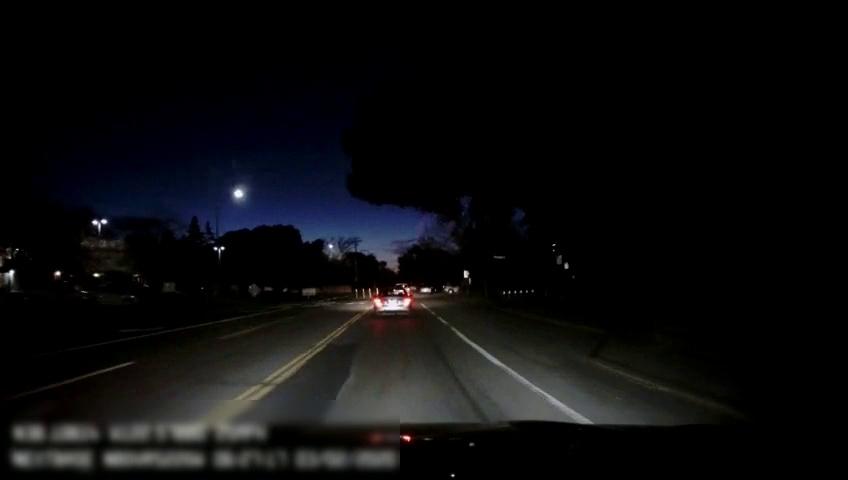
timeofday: Night
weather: Cloudy
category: Drivable Space
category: Vehicles | Car
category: Vehicles | SUV
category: Vehicles | SUV
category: Lanes | Current Lane
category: Lanes | Opposite Lane
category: Lanes | Opposite Lane
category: Lanes | Current Lane